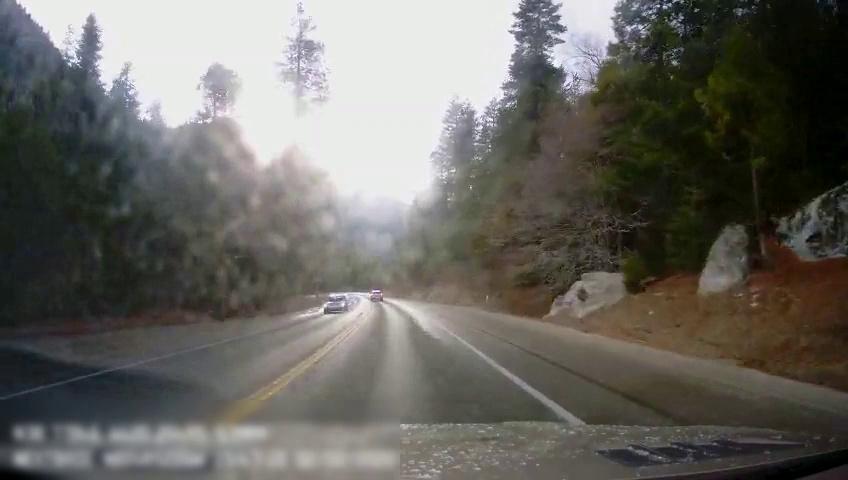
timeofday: Day
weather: Sunny
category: Drivable Space
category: Vehicles | Car
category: Vehicles | Car
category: Lanes | Opposite Lane
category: Lanes | Current Lane
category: Lanes | Current Lane
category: Lanes | Current Lane